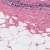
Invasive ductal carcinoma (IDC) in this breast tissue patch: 0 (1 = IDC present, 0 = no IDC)